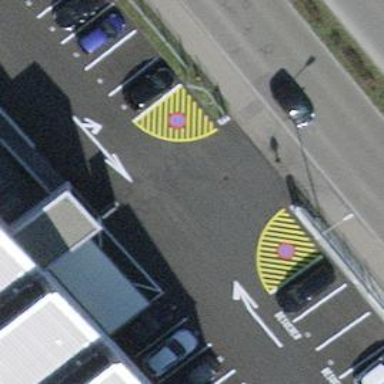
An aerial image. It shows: Asphalt parking aisle designated as service road.